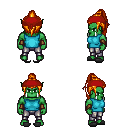
a pixel art fantasy rpg character, male body template, orc, green skin, teal sleeveless shirt, metal pants, light blonde long topknot hairstyle, red bandana, cloth bracers, gray slippers, four views (front, back, left, right), 2x2 character sprite sheet, small pixel art, hard edges, no anti-aliasing